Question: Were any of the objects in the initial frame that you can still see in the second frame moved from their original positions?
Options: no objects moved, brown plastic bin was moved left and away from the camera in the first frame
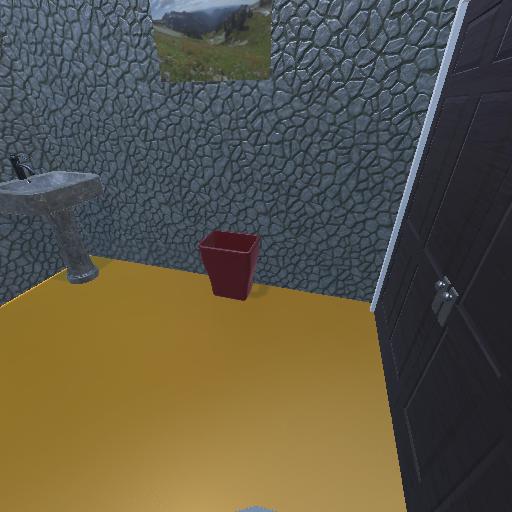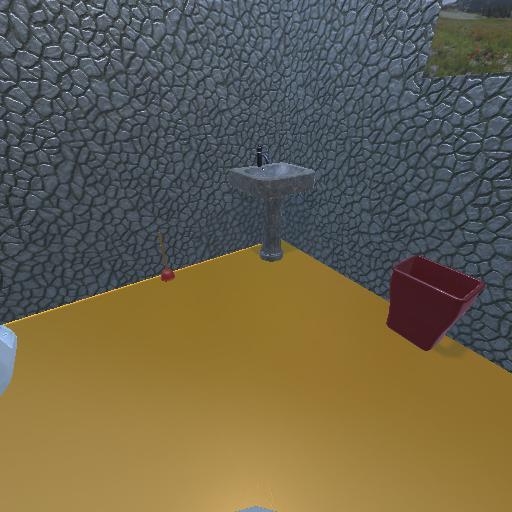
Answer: no objects moved